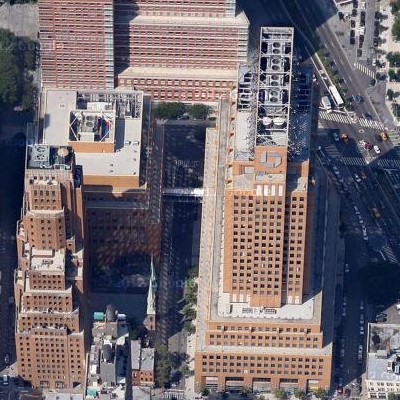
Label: Industry